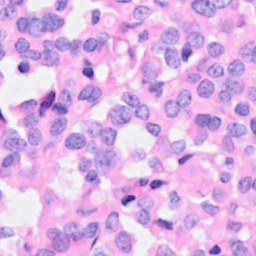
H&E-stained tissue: Breast